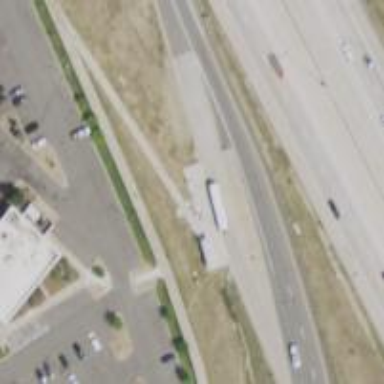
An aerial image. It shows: Information terminal.